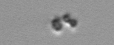
Label: detritus